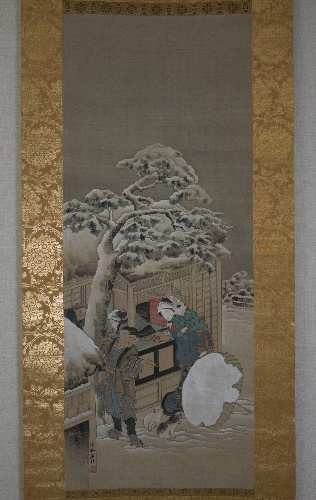
Artist: Katsushika Hokusai
Artist bio: Japanese, Tokyo (Edo) 1760–1849 Tokyo (Edo)
Date: dated 1780
Object type: Hanging scroll
Classification: Paintings
Medium: Hanging scroll; ink and color on silk
Culture: Japan
Period: Edo period (1615–1868)
Dimensions: Image: 49 3/16 × 19 5/8 in. (125 × 49.8 cm)
Overall with mounting: 90 3/16 × 28 1/16 in. (229 cm)
Overall with knobs: 90 3/16 × 30 3/16 in. (229 × 76.7 cm)
Department: Asian Art
Credit line: Charles Stewart Smith Collection, Gift of Mrs. Charles Stewart Smith, Charles Stewart Smith Jr., and Howard Caswell Smith, in memory of Charles Stewart Smith, 1914
Accession year: 1914
Repository: Metropolitan Museum of Art, New York, NY
Tags: Shops|Dogs|Infants|Men|Women